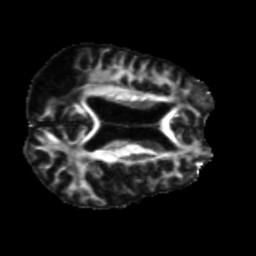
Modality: FA
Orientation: axial
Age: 68
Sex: male
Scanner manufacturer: siemens
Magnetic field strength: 3 T
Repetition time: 5.25 s
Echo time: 0.08 s